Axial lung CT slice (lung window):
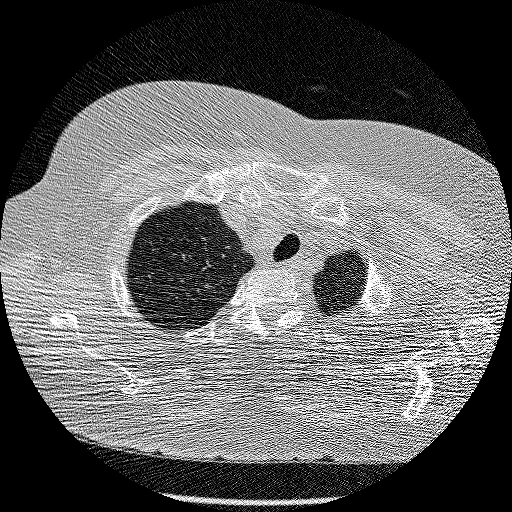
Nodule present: no